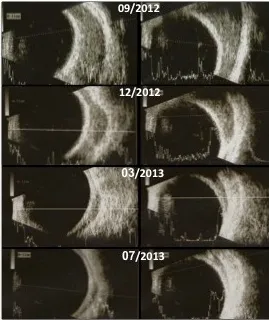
Consecutive ultrasounds of the left eye - superior transversal view (left column) and lateral transversal view (right column) - documenting progressive resolution of the lacrimal gland lesion after radiation therapy treatment was performed in November 2012.
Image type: radiology (ultrasound)